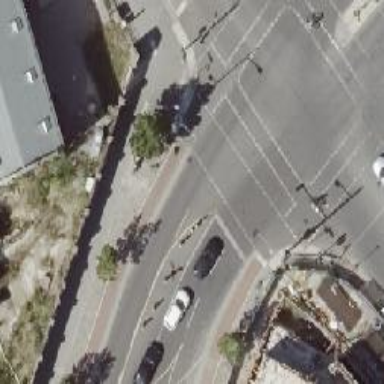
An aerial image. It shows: Crossing with traffic signals.